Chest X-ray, PA view. Patient: 51 years old, sex F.
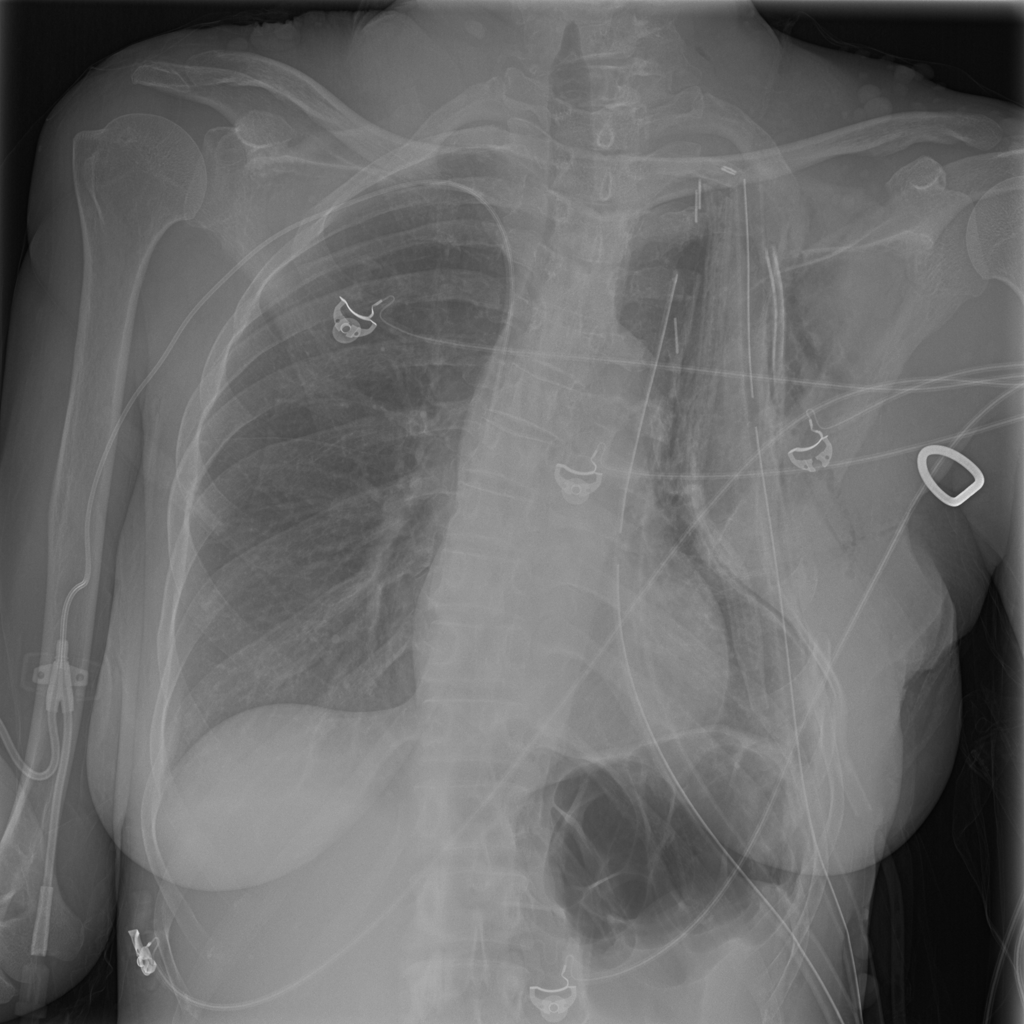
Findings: No Finding